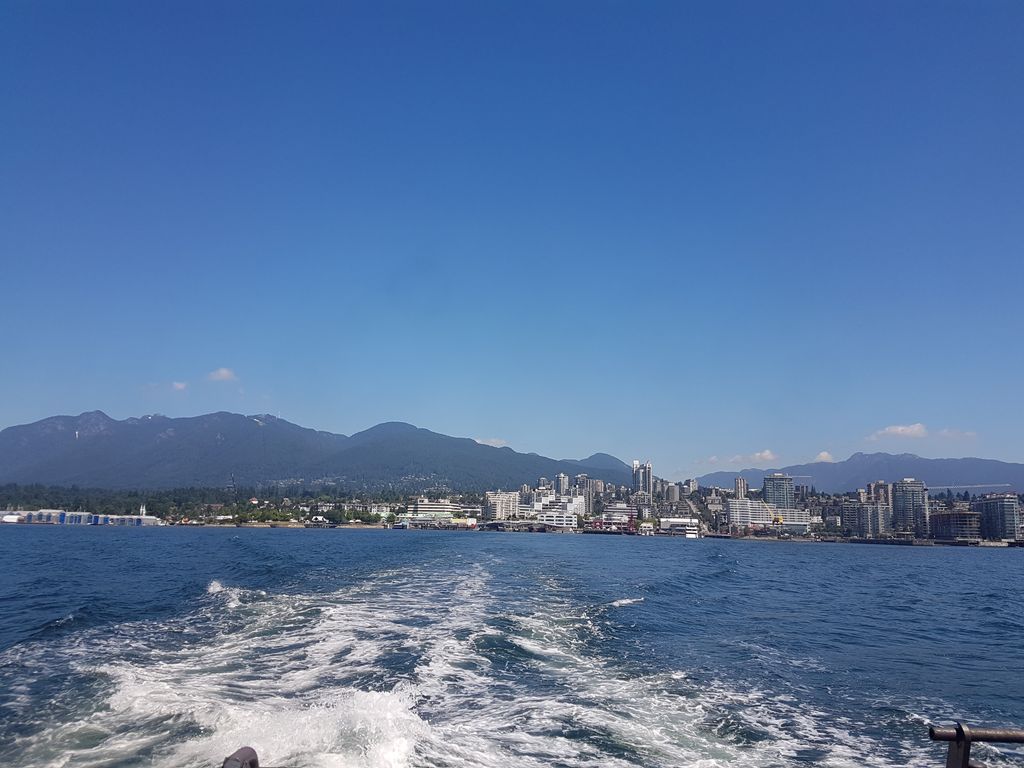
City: vancouver